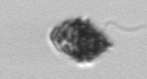
Label: Kryptoperidinium_triquetrum